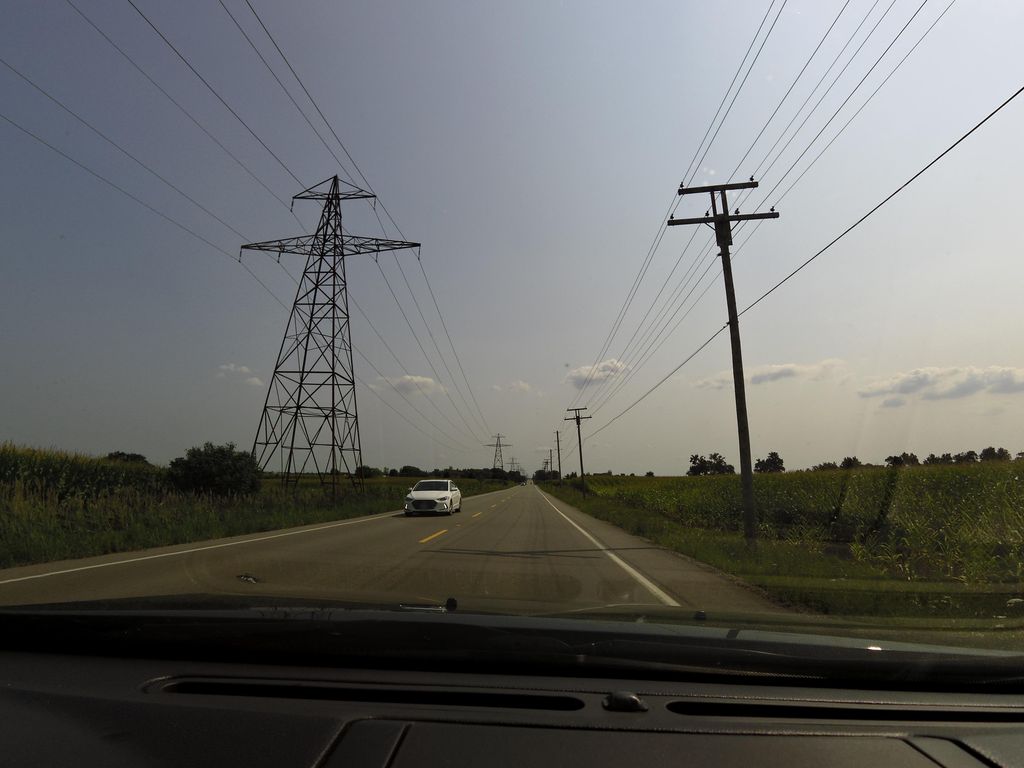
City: hamilton